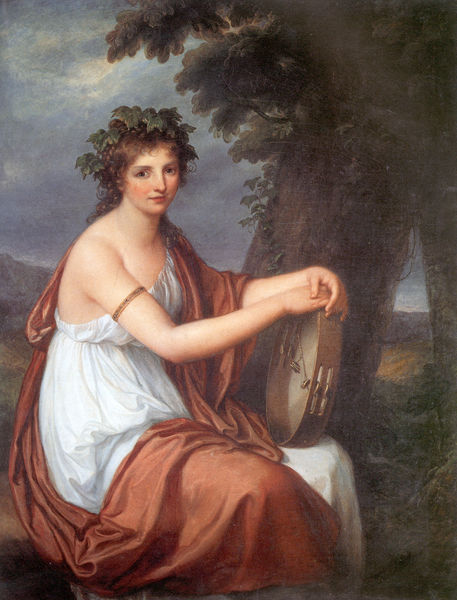
Titel: Junge Frau mit Weinlaubkranz und Tamburin
Künstler: Angelika Kauffmann
Standort: Roma
Institution: Galleria Nazionale d'Arte Antica Palazzo Barberini
Schlagwörter: baum, blau, blätter, dunkel, gemälde, haut, himmel, laub, nackt, schatten, umhang, weiß, wolken, grün, landschaft, mädchen, ocker, sitzen, äste, ausschnitt, braun, frau, frisur, haar, hell, kleid, licht, mund, nase, orange, schmuck, tisch, blick, dame, gürtel, rot, tuch, beige, jung, arm, arme, augen, blass, falten, gesicht, inkarnat, bild, bildnis, hände, instrument, portrait, porträt, öl, ast, baumstamm, natur, stamm, zweige, büsche, gebüsch, schlank, sträucher, gewand, haare, mantel, sitzend, klassizismus, blatt, musik, dekolletee, lippen, schulter, lächeln, taille, wangen, farbe, tag, herbst, romantik, blue, crown, folds, hands, hat, oil, red, robes, white, women, wein, dark, dick, dress, face, female, formal, gray, green, grey, hair, lady, nose, painting, robe, seated, sit, sitting, woman, yellow, realistisch, pupillen, floral, muse, gown, looking, oil painting, pink, brown, oberkörper, dekolleté, außen, antike, zweig, ideal, mondschein, wine, haarkranz, allegorie, kranz, lorbeer, lorbeerkranz, mythologie, göttin, trommel, armband, armreif, efeu, angel, classic, classical, cloud, clouds, greek, harp, mythology, nude, roman, rubens, skin, sky, toga, tree, griechisch, nymphe, rinde, girl, head, hill, hills, landscape, mountain, mountains, nature, red hair, young, sun, trees, reif, baroque, eyes, sash, evening, forest, grass, light, garden, night, plants, weinblätter, blätterkranz, maria, gaze, kopfschmuck, shadow, chin, mouth, band, drum, allegory, girodet, myth, curls, smile, glocken, storm, virgin, tuche, clock, grape, weinranke, drape, drapery, happy, putti, dirt, italy, outside, schellen, day, allegorical figure, ancient, arm bracelet, arms, bangle, based, basing, blush, bracelet, brown hair, cape, cheecks, cheeks, cloak, clothes, crincle, dionysian, draped, folding, garland, garment, glade, grape leafes, green\, himation, ivy, laurel, leafes, leaves, mantle, music, mythological, neck, pastoral, pose, rely, relying, shoulder, sound, tamborine, tambourin, tambourine, tamburin, trunk, vest, weinkönigin, wreath, frabe, antique, beauty, ground, what, moon, cloth, bare, branches, fingers, breasts, goddess, godess, beautiful, figure, leaf, lips, pale, shoulders, outdoors, vegetation, leave, grapes, soil, haat, vermeer, instument, vine, vines, ring, greece, europe, posed, zimbel, jewelry, foliage, trommeö, figur, holding, morning, white dress, braid, soft, e, thing, verträumt, eve, roamn, clothe, facing, headdress, faun, shy, brows, curly, harmonisch, melancholisch, tunic, case, direct, tamburine, eky, innocence, peplos, tree trunk, paiting, timbrel, graph, renaussance, renaisaunce, michaelangelo, brace, radiohead, trommelfell, tamurin, ttamburine, elegic, musical instrument, posing, hair net, red robe, head band, bare shoulder, gl, cymbal, togsa, laural, jfrau, bakho, is this